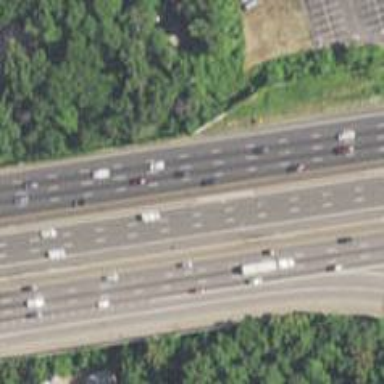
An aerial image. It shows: Asphalt motorway.